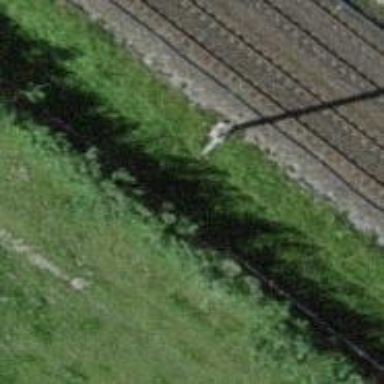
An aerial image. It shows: Power pole.